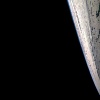
Label: space